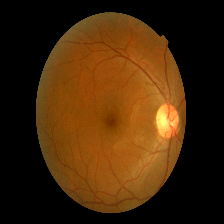
Diabetic retinopathy grade: Mild